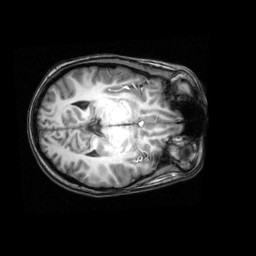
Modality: T1w
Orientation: axial
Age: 20
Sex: female
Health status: healthy
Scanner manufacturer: philips
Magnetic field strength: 3 T
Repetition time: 0.008 s
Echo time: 0.0037 s